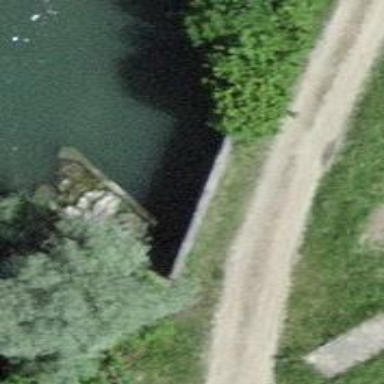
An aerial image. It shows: Drain passing through tunnel.